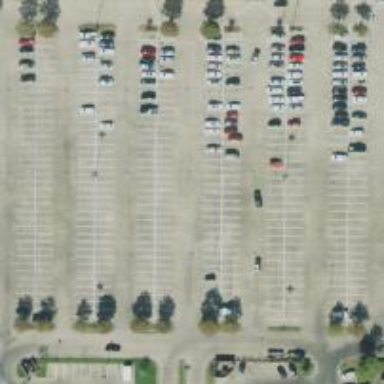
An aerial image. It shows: Parking space.